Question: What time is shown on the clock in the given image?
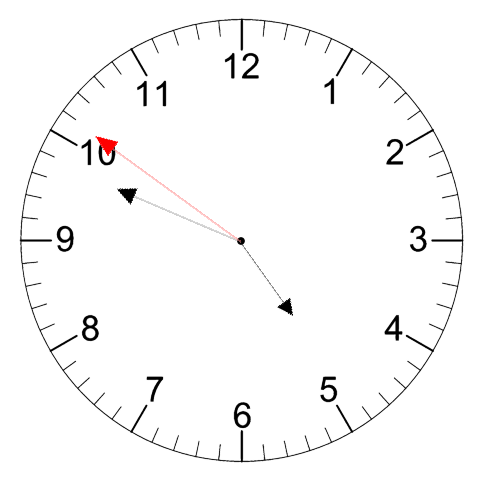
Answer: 04:48:51